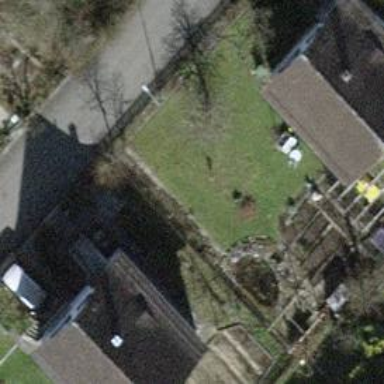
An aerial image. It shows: Simple house.